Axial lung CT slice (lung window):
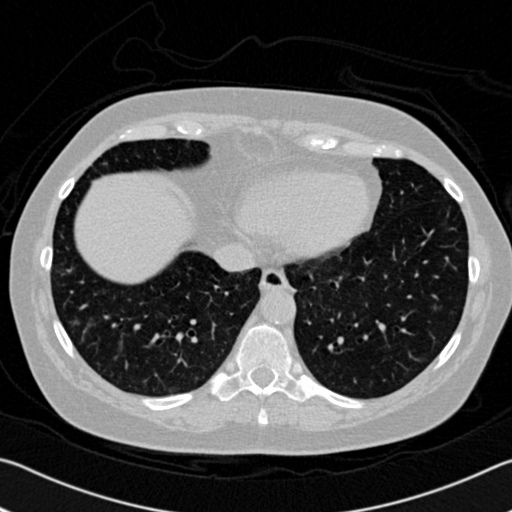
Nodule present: no